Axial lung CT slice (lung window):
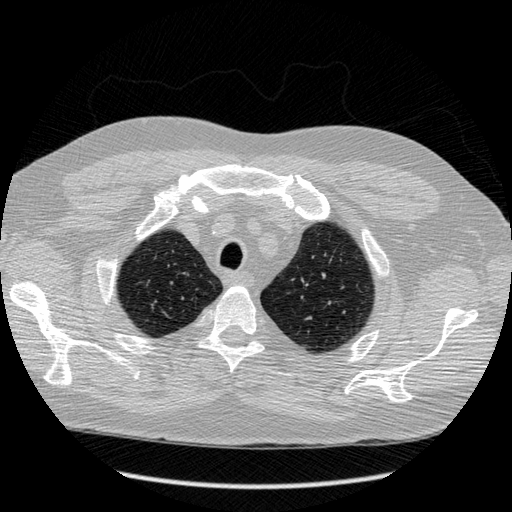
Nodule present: no